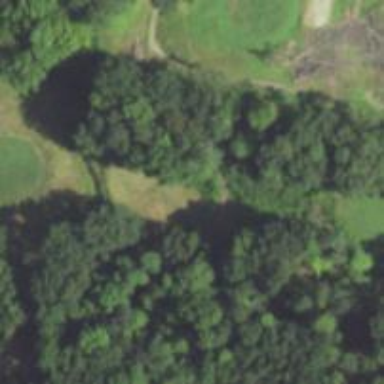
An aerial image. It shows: Path designed for golf carts.